Question: I'm following the <URL> of the .
Unfortunately the training file <URL> seems to be corrupted somehow? I tested downloading it using Google Chrome and Firefox, same result, see screenshot:

I think, therefore my tests do not work and I always get back 'English 1.0' as score for the 'Muy Bueno' example string.
'''
...
{
"label": "English",
"score": "1.000000"
},
...
'''
: My guess is, the file has not been stored in UTF-8 format on the Google server?
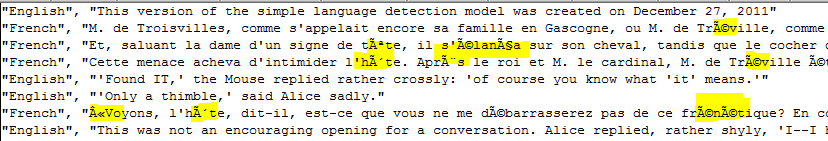
Answer: The file is in UTF-8, but it doesn't declare an encoding, so viewing it in a browser assumes the default HTTP charset, ISO-8859-1.
I'm not sure why you're actually getting a corrupted copy (if I view it in Chrome, it appears corrupt, but saving it results in a correct UTF-8-encoded file), but perhaps you could try another mechanism to download it?